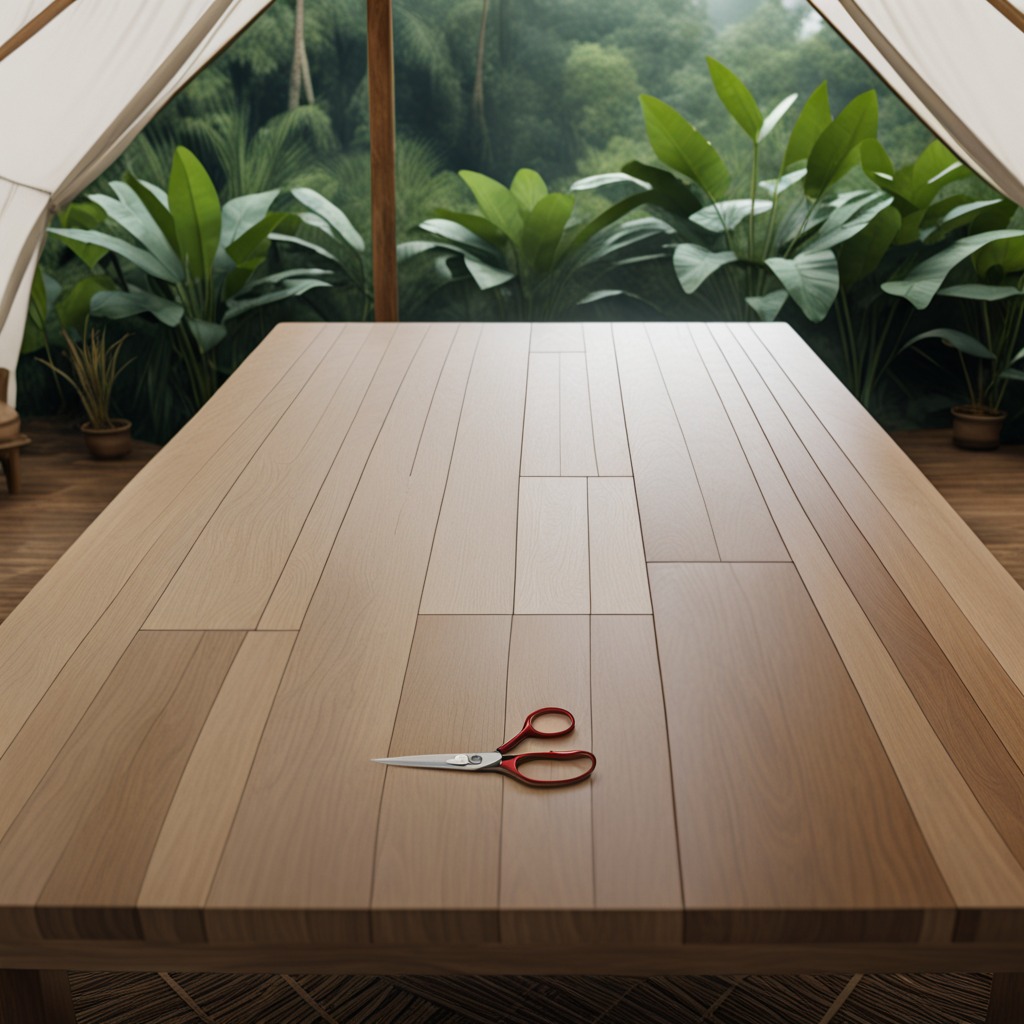
A scissor is lying on a wooden table inside a jungle field workshop tent humid ambient light worn but